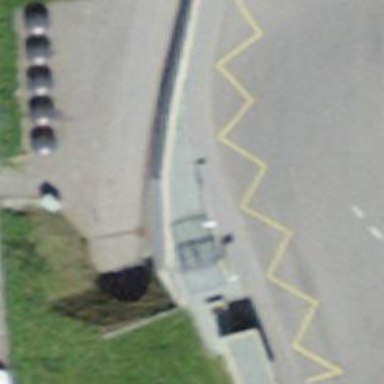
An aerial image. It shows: Bicycle parking facility.